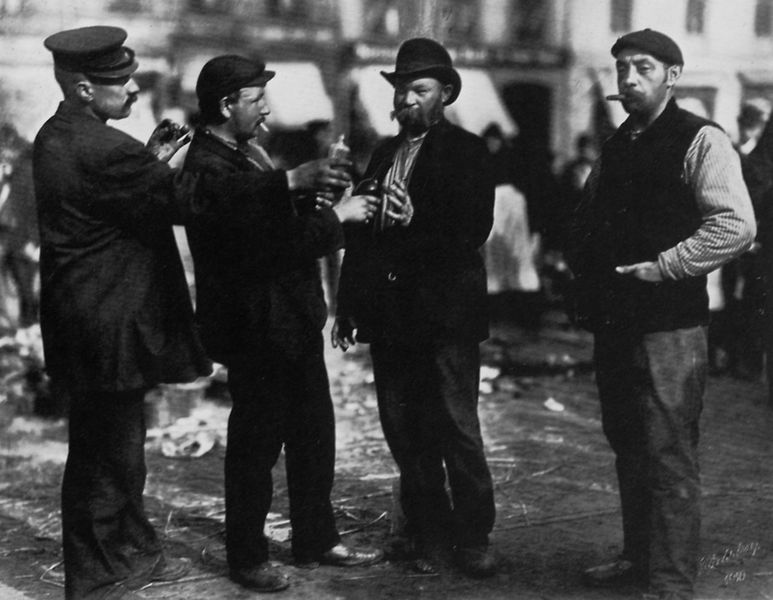
Titel: "Hopfenmarkt-Löwen" nach getaner Marktarbeit
Künstler: Rudolf Dührkoop
Schlagwörter: dunkel, feuer, gruppe, hand, körper, mann, schatten, weiß, menschen, stadt, fenster, finger, getränk, grau, hell, hintergrund, hut, hüte, licht, männer, nase, paris, reden, schwarz, strasse, stroh, blick, gebäude, haus, alkohol, alt, anstoßen, anzug, bart, bärte, flasche, flaschen, hemd, hose, jacke, kappe, kappen, mütze, mützen, schnurrbart, trinken, arm, arme, augen, stehen, vollbart, hände, signatur, häuser, boden, mantel, stehend, arbeit, genre, fassade, schuhe, hosen, arbeiten, weis, pause, amerika, platz, farblos, arbeiter, hafen, rauchen, zigarre, gestreift, streifen, weste, tadt, foto, fotografie, regen, melone, vier, berlin, schwarz-weiss, polizist, jacken, reihe, zille, bier, gestik, hauben, tasche, photo, rauchend, zigarette, zigarillo, raucher, dreck, trinker, freundschaft, taschen, fotographie, zuprosten, alltagsszene, schnurrbärte, jackentasche, rummel, gruppenfoto, musikanten, zigaretten, prosten, hmd, bick, hüt, heinrich, einwanderer, zigarren, rusland, menschden, qweiss